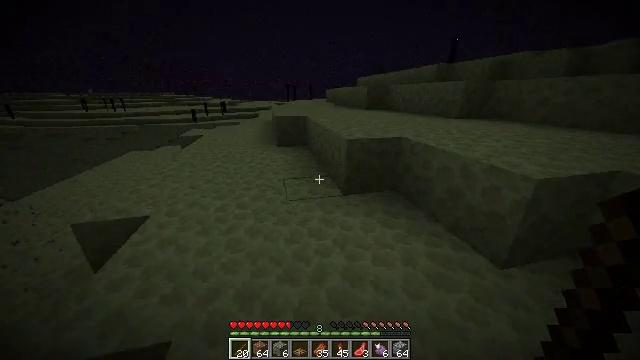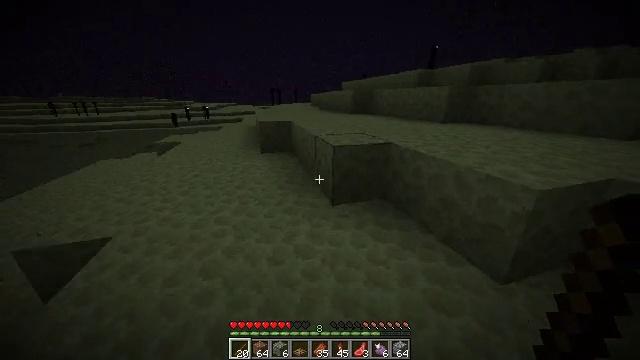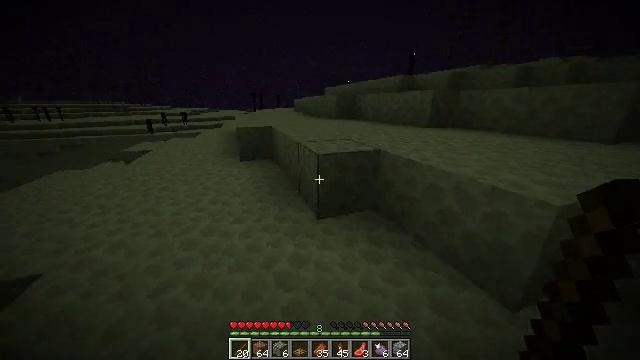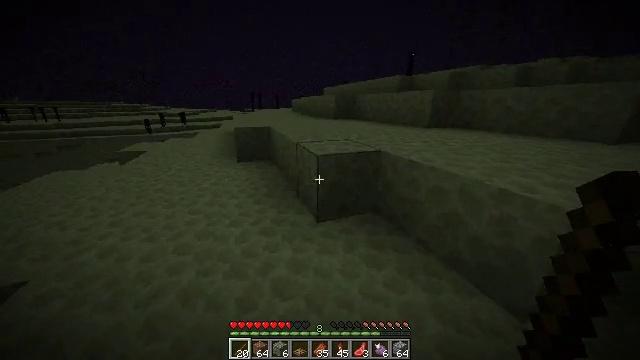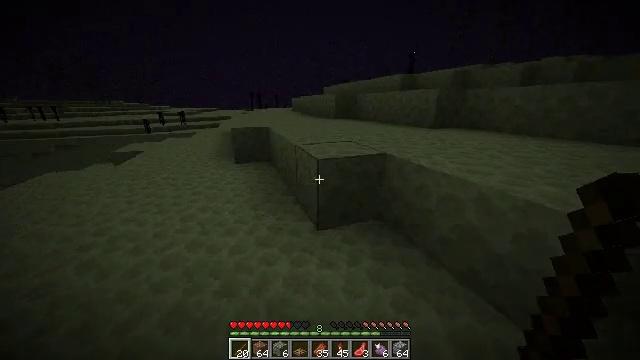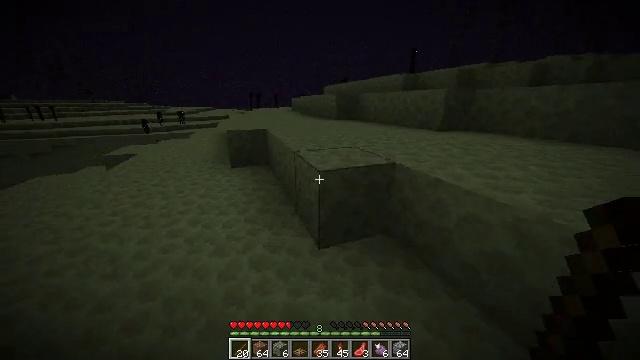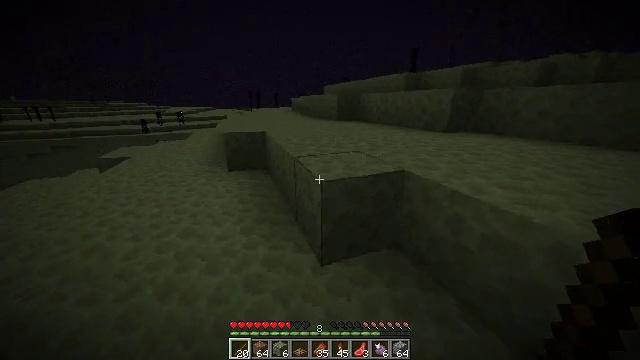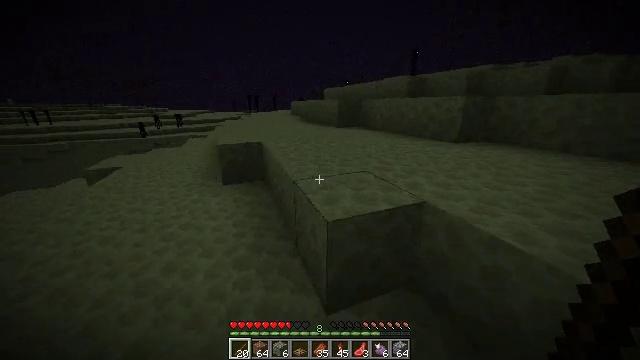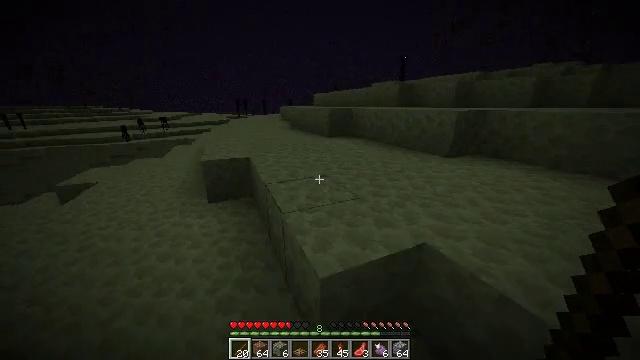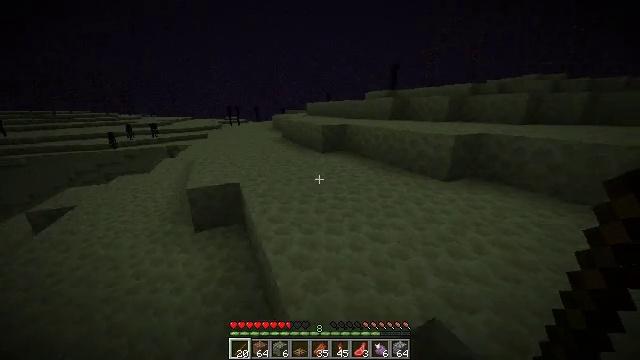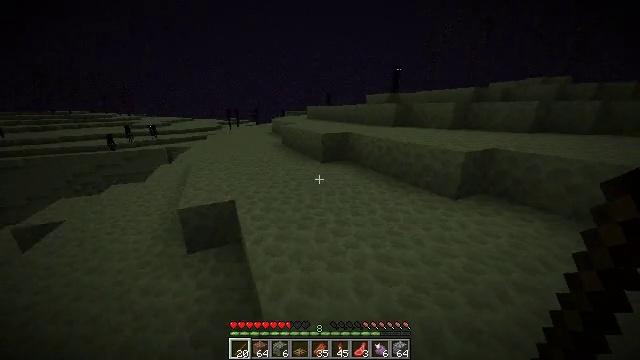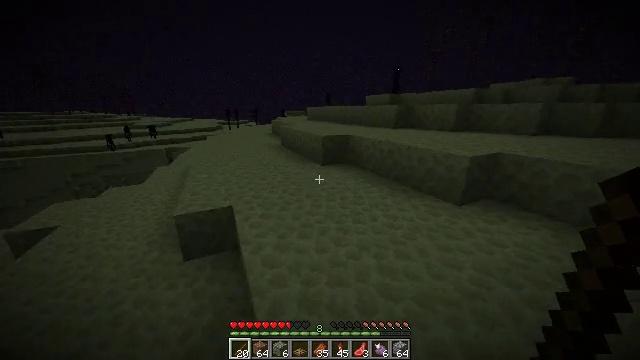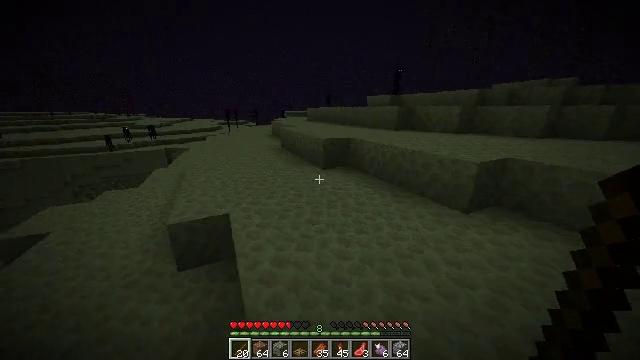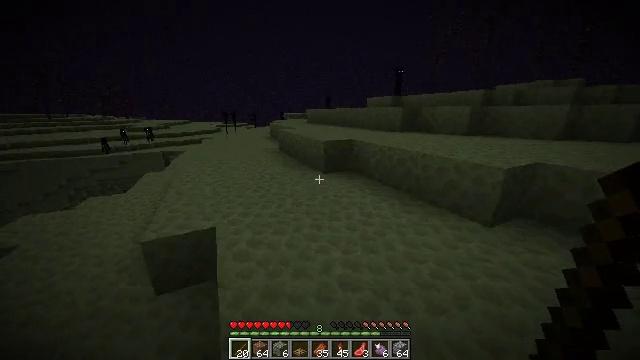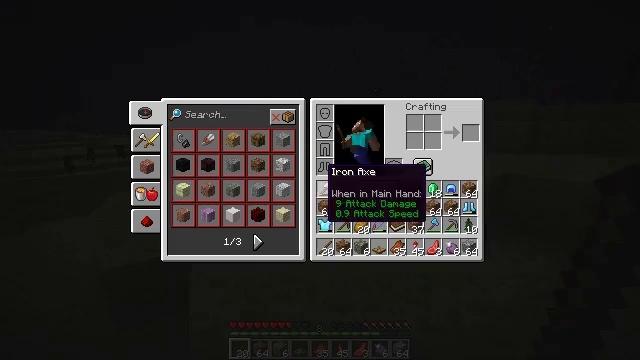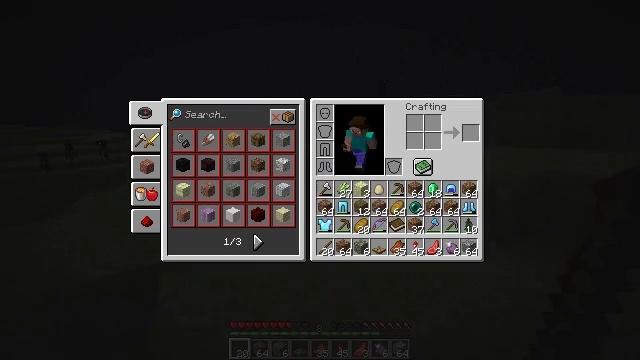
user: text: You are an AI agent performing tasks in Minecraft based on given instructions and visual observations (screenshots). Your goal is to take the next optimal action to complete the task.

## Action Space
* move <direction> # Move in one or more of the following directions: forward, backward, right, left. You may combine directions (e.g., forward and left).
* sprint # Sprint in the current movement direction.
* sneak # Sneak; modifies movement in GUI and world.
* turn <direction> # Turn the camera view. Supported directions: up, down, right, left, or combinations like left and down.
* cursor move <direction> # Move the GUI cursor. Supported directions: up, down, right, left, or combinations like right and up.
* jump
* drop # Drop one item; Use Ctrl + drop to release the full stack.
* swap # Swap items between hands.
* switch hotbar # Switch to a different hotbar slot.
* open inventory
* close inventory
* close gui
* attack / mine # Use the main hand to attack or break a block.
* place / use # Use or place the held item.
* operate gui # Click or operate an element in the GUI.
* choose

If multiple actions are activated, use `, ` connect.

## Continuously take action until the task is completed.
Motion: motion action
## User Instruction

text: Drop a mutton.
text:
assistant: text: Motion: move forward, sprint, turn right
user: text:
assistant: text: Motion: move forward, sprint, turn right and up
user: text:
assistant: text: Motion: move forward, sprint
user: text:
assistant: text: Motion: move forward, sprint
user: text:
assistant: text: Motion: move forward, sprint
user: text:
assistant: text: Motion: move forward, sprint
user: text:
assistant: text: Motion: move forward, sprint, jump
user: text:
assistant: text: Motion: move forward, sprint, turn right, jump
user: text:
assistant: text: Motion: move forward, sprint, turn right and up, jump
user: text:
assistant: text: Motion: move forward, sprint, jump
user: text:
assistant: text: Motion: move forward, sprint, jump
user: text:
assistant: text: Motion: move forward, sprint
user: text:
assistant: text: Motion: move forward
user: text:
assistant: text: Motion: move forward, turn right and up, open inventory
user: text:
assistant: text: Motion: move forward, cursor move right, open inventory
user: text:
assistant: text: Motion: cursor move right, open inventory
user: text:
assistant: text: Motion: cursor move right and down
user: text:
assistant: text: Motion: sneak, cursor move down
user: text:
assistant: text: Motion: sneak, cursor move left and down
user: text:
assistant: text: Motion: sneak
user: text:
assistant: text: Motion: sneak, cursor move right
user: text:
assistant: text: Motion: sneak, cursor move right and up
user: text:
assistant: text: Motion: sneak, cursor move left and up
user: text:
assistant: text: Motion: sneak, cursor move left and down
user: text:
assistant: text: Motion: sneak
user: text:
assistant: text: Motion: sneak
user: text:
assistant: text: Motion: sneak
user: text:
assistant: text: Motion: sneak
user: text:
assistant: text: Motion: sneak
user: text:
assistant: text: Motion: sneak